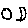
Label: moon